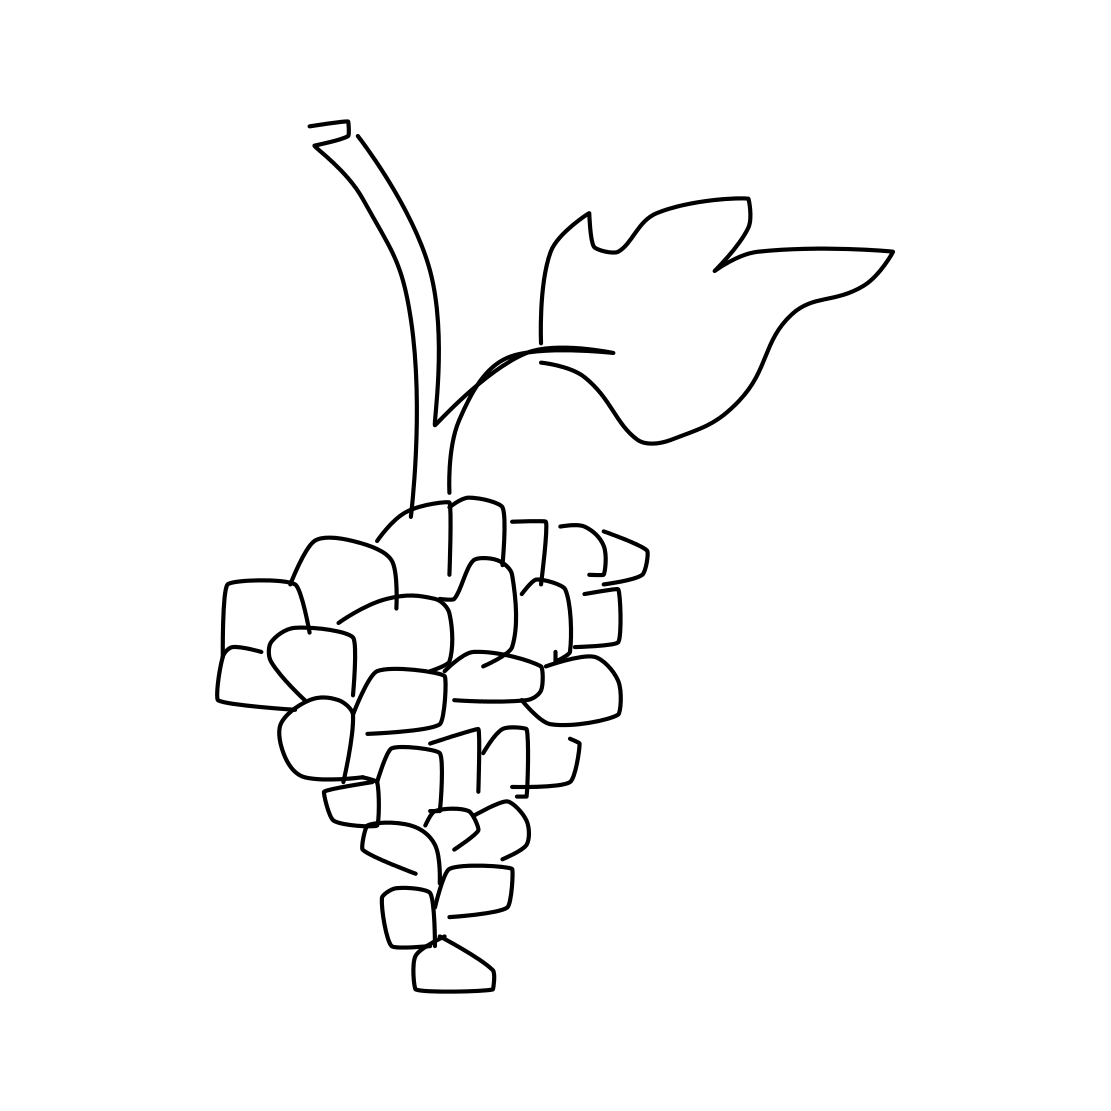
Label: grapes